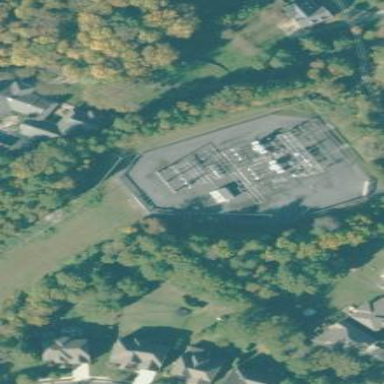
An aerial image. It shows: Distribution substation surrounded by fence.